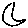
Label: moon